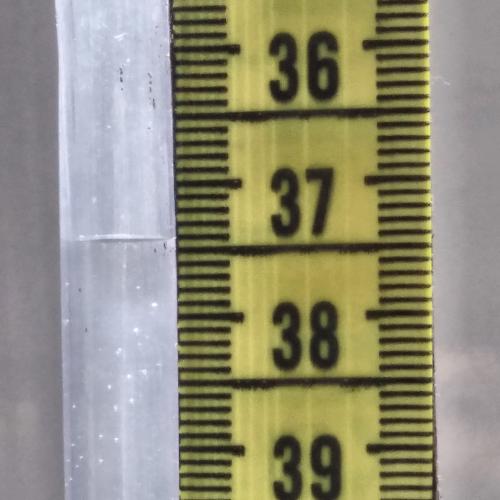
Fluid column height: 37.4 cm